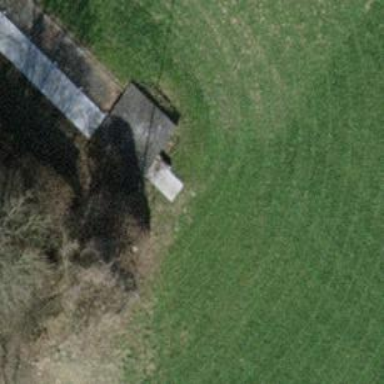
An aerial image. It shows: Retaining wall.